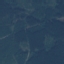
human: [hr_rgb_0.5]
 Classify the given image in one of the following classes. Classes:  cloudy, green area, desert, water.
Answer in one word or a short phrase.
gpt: green area